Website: macys
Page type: customer-info-address
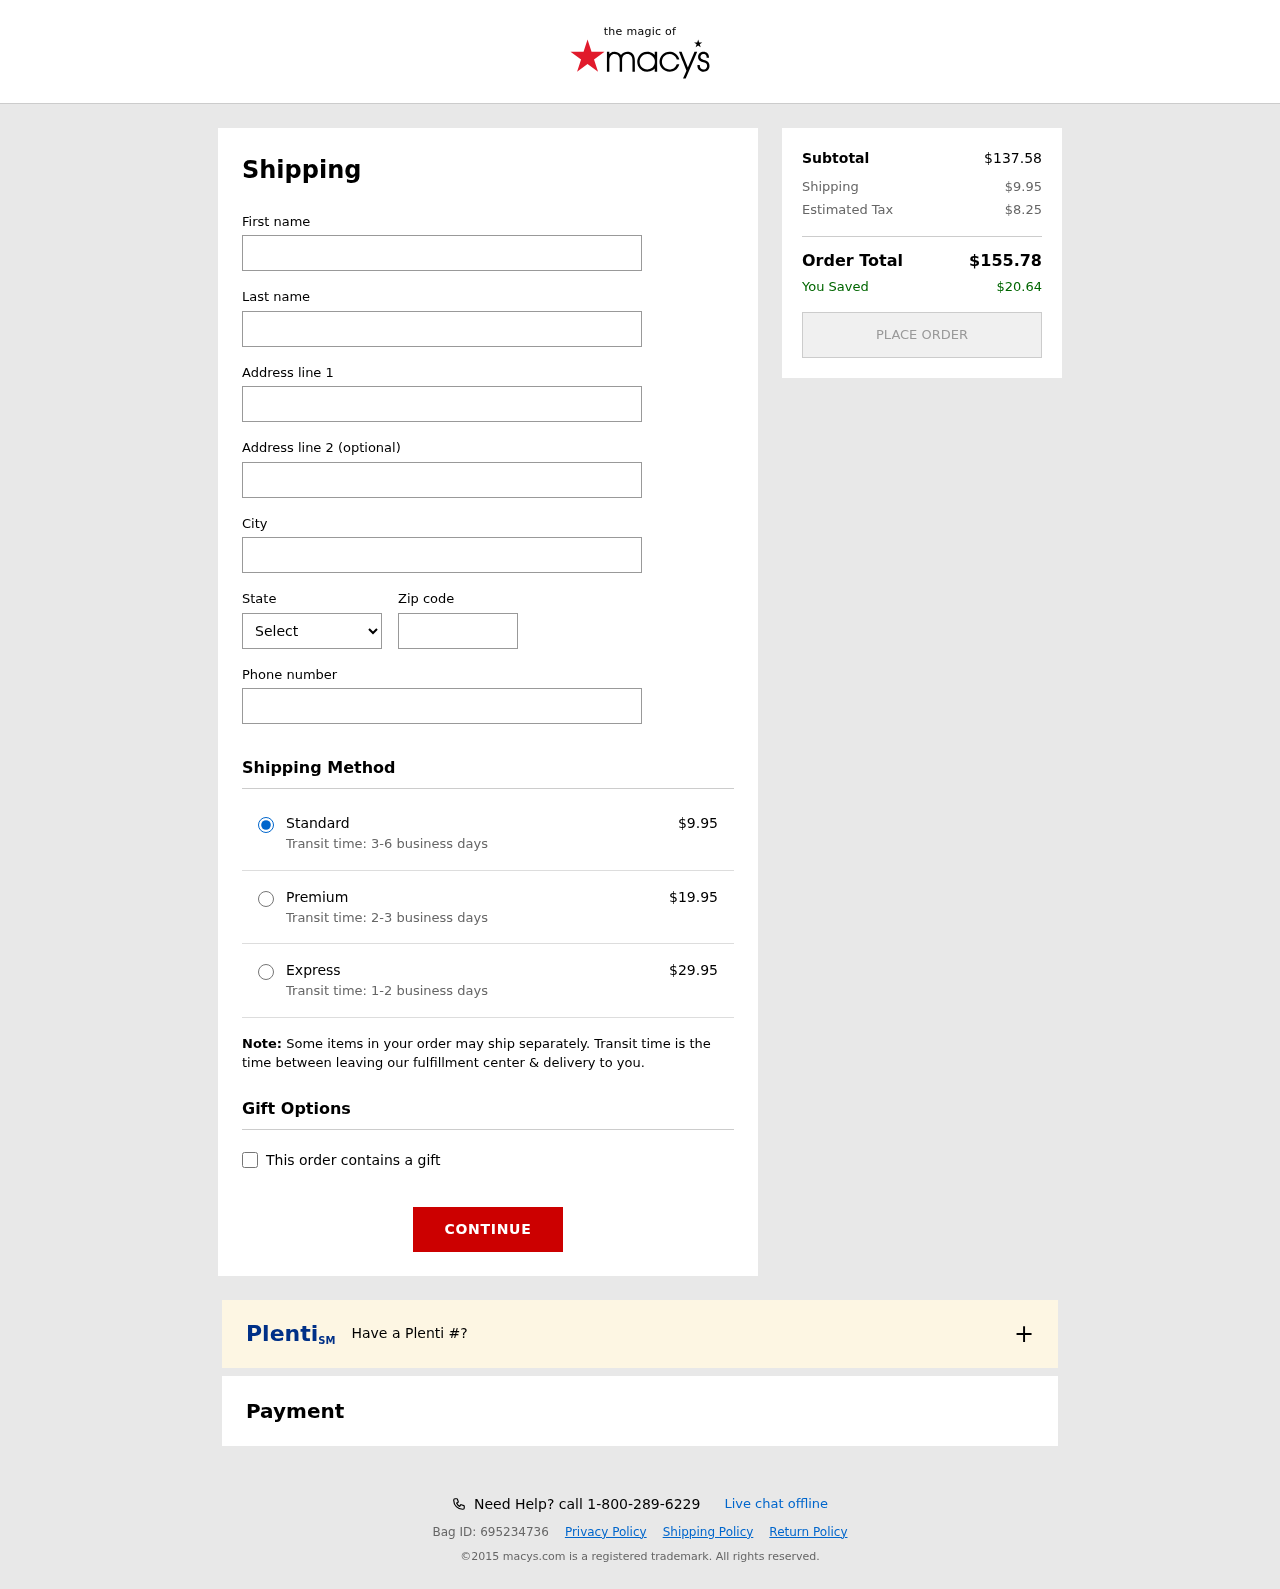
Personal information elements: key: PII_CITY
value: Davidside
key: PII_FIRSTNAME
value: Savannah
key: PII_LASTNAME
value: Mitchell
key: PII_PHONE
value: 4156588301
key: PII_POSTCODE
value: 01773
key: PII_STATE_ABBR
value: LA
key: PII_STREET
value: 4002 Richard Heights
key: PII_STREET2
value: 138 Farmer Island
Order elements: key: ORDER_SHIPPING_COST
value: $9.95
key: ORDER_SHIPPING_COST_PREMIUM
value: $19.95
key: ORDER_SHIPPING_COST_EXPRESS
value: $29.95
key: ORDER_SUBTOTAL
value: $137.58
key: ORDER_TAX
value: $8.25
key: ORDER_TOTAL
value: $155.78
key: ORDER_SAVINGS
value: $20.64